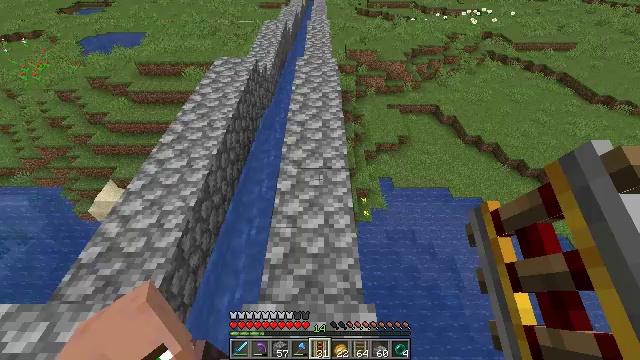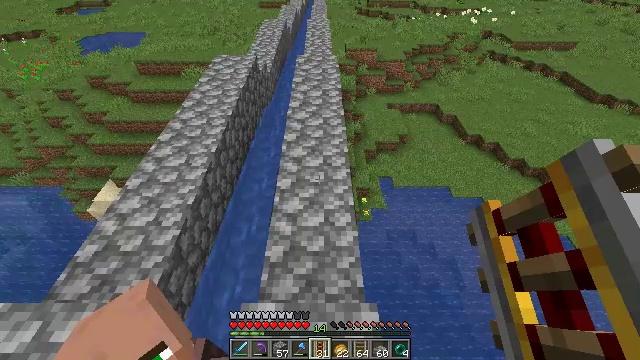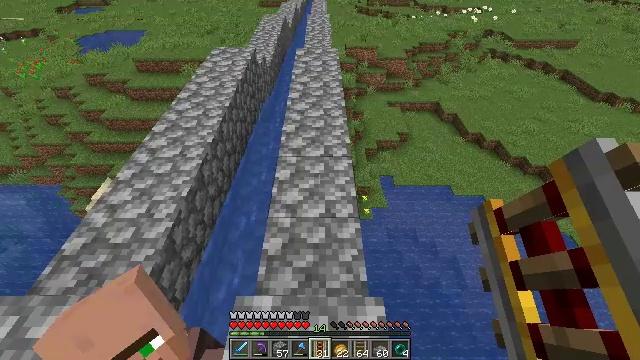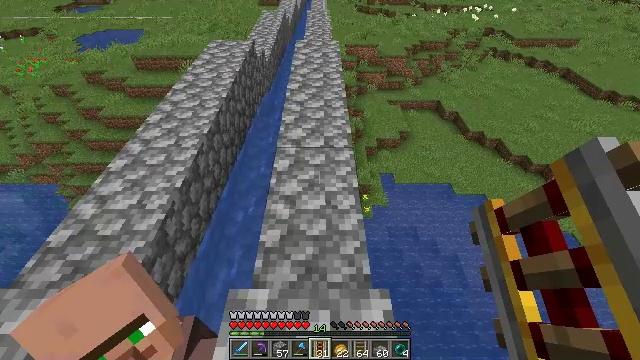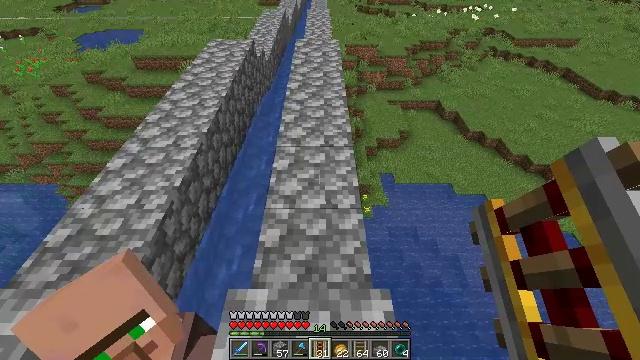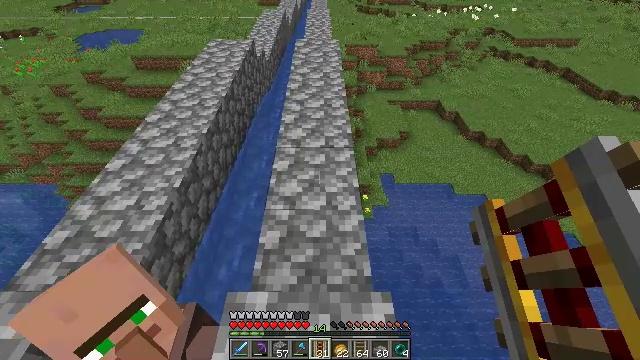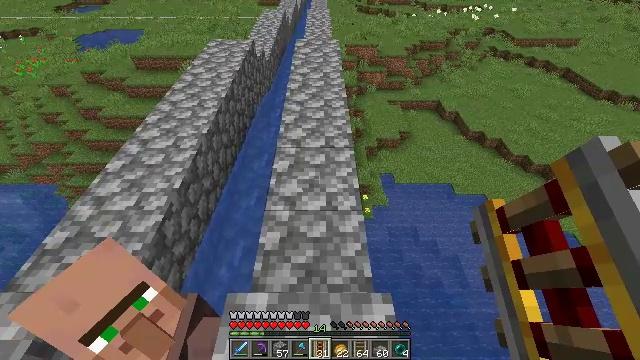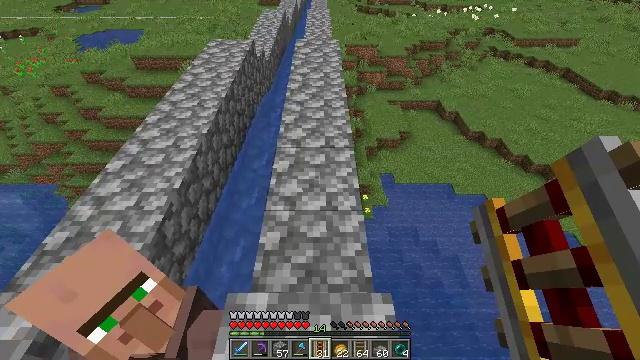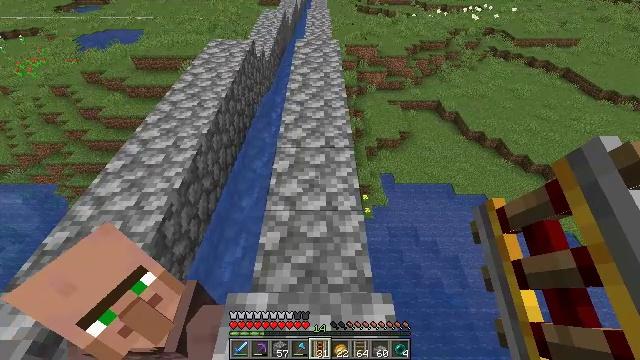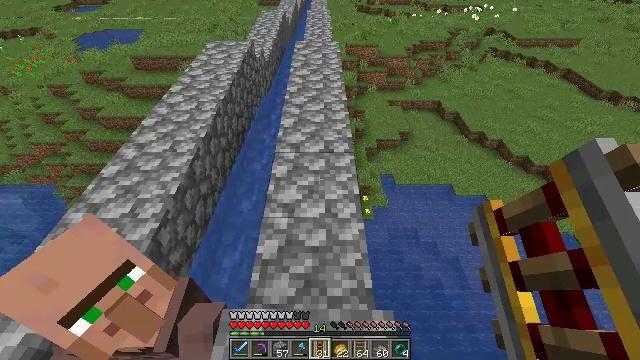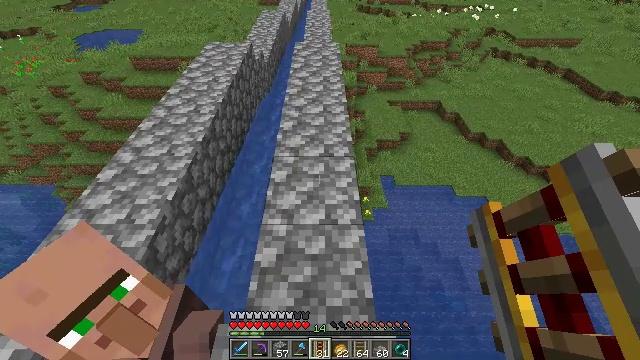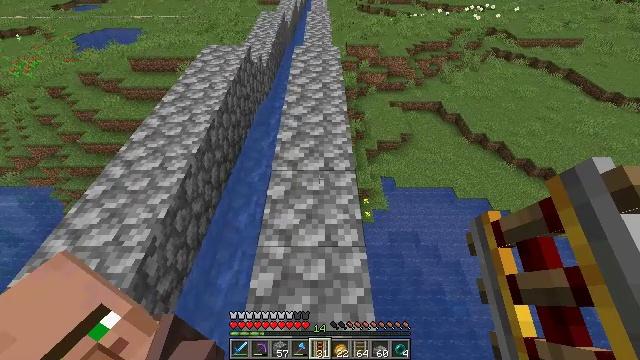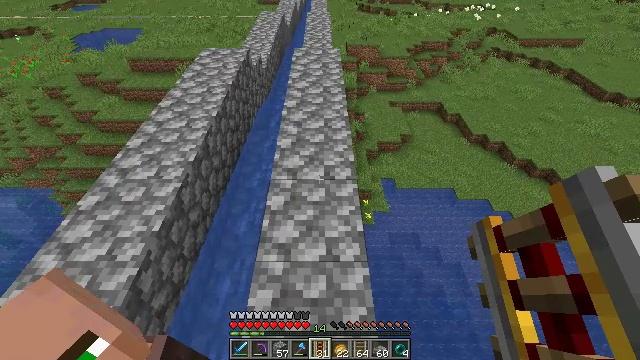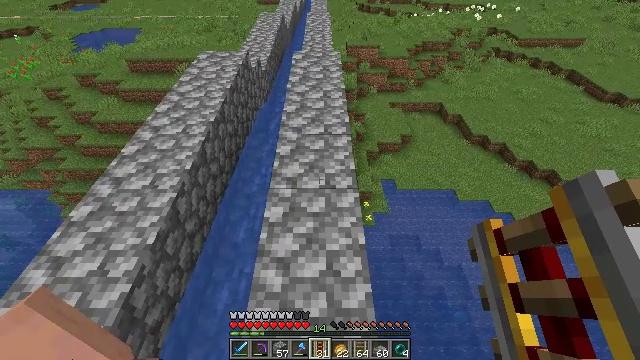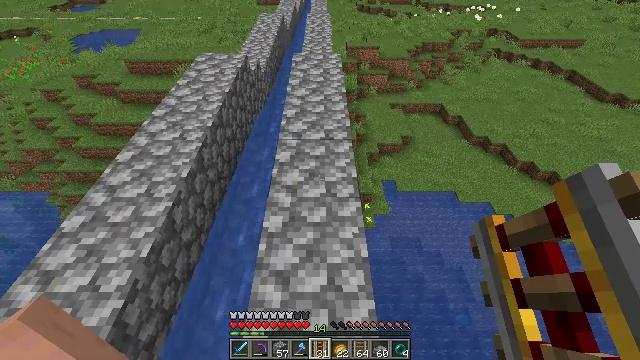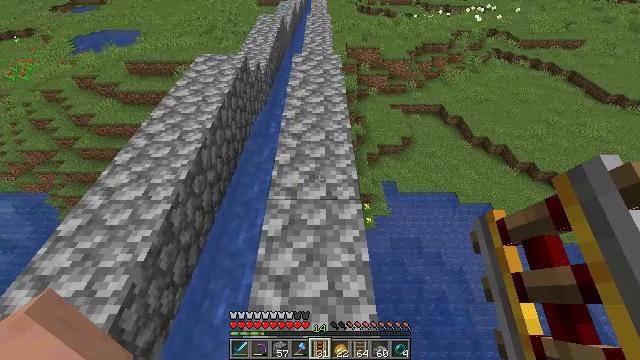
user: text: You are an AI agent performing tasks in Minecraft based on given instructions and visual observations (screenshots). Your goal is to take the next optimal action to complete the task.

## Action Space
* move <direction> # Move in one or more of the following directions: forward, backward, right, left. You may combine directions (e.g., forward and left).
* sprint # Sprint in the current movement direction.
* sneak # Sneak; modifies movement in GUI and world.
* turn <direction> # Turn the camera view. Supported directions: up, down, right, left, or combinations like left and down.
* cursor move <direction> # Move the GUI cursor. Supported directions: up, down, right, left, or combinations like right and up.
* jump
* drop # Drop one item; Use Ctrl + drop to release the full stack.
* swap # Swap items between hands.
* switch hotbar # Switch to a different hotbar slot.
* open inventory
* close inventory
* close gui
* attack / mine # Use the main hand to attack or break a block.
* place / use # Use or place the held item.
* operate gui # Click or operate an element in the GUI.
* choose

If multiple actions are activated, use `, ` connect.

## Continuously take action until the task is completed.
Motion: motion action
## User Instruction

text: Collect dirt by holding left button.
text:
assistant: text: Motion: no_op
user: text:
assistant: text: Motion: no_op
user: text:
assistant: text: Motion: no_op
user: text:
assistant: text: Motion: no_op
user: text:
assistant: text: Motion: no_op
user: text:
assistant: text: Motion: no_op
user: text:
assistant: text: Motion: no_op
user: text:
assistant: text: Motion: no_op
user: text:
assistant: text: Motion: move forward
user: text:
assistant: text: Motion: move forward
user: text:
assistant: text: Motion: move forward
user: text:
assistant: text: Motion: move forward
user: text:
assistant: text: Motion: no_op
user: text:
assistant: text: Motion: no_op
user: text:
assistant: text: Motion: no_op
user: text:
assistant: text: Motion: no_op
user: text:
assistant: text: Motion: no_op
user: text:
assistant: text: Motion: no_op
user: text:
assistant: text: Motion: no_op
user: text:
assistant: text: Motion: no_op
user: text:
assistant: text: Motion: no_op
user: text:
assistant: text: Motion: no_op
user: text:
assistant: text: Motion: no_op
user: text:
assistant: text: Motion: no_op
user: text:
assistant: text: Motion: no_op
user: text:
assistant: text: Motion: turn left
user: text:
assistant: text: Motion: turn left
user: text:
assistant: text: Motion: turn left
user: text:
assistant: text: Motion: turn left
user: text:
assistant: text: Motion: no_op